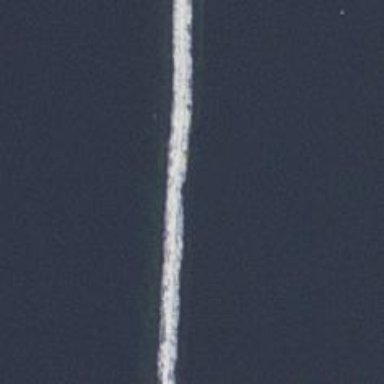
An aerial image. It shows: Breakwater structure.